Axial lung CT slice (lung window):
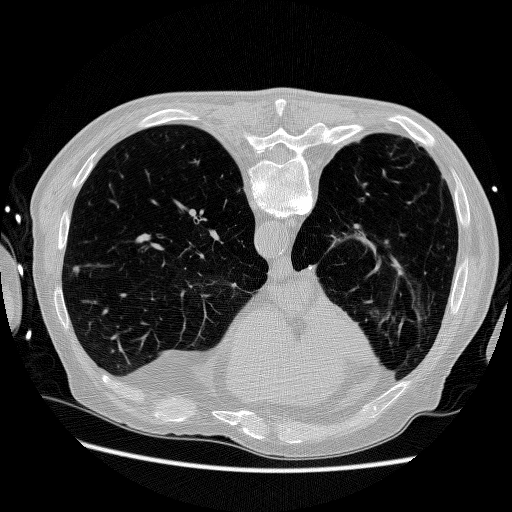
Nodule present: no